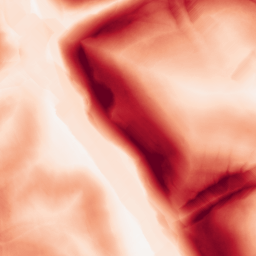
Category: morphological
Decomposition family: morphological_gradient
Decomposition parameters: size: 15
shape: diamond
Upsampling method: edge_directed
Upsampling parameters: scale: 4
Upsampling scale: 4